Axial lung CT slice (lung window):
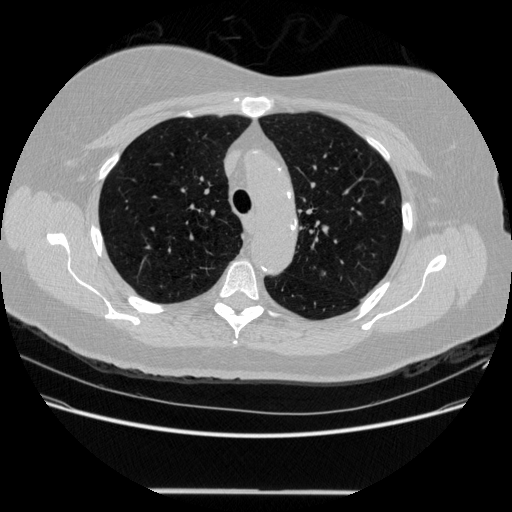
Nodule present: yes
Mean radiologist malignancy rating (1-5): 2.667